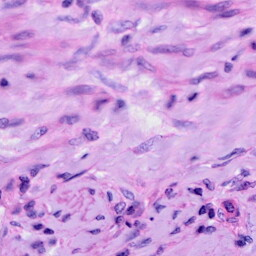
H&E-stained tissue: Cervix